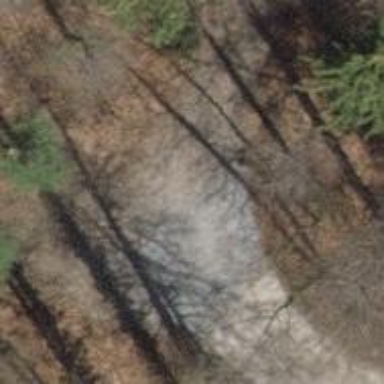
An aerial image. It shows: Unpaved path.